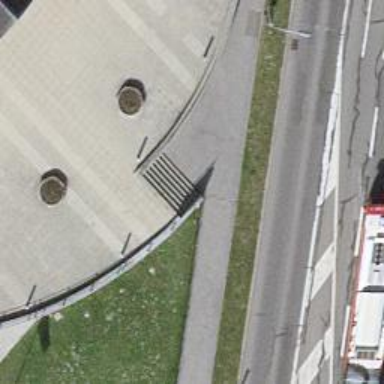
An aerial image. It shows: Concrete steps.